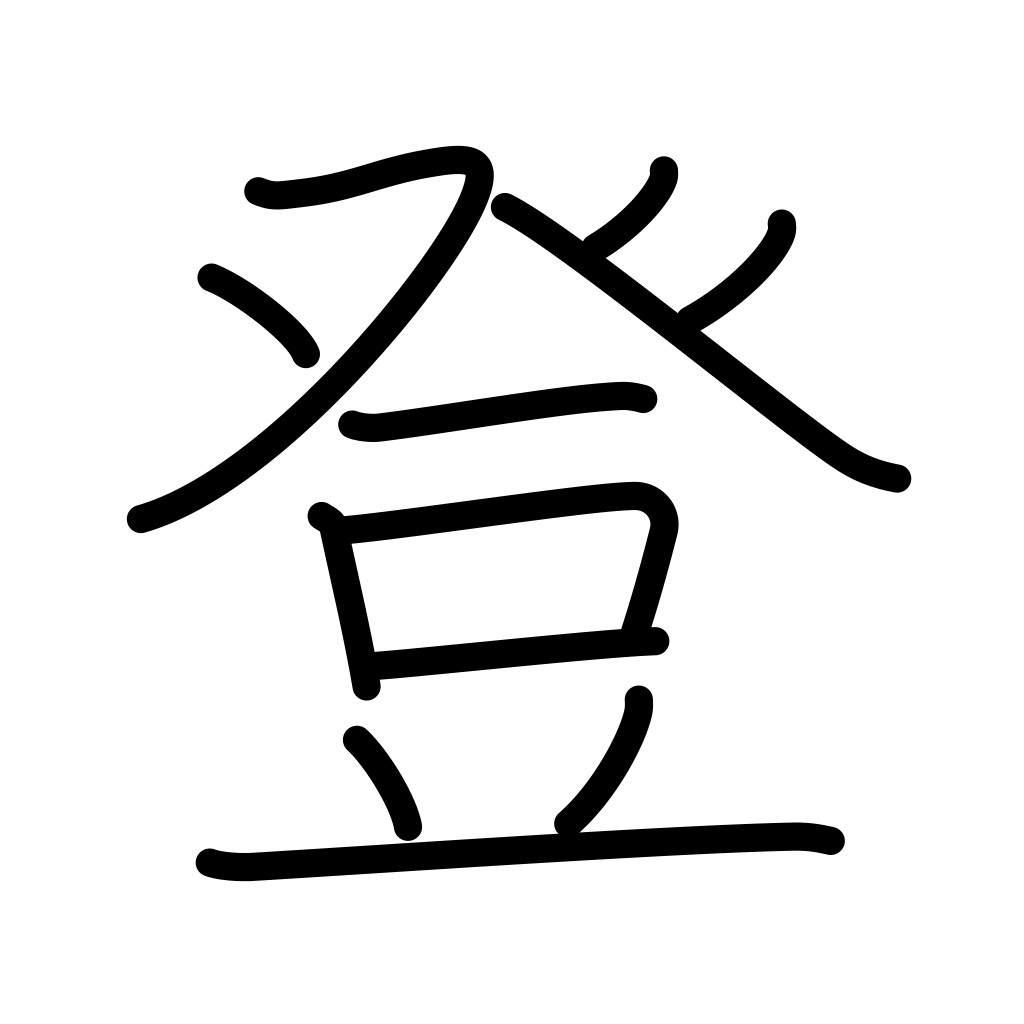
Meaning: ascend, climb up